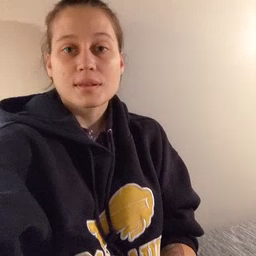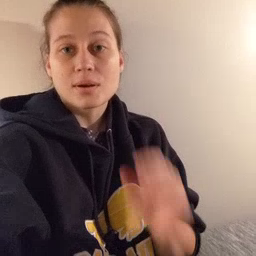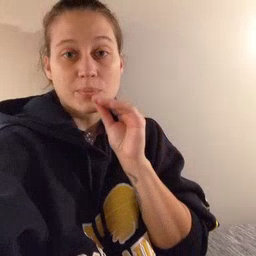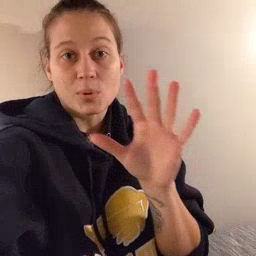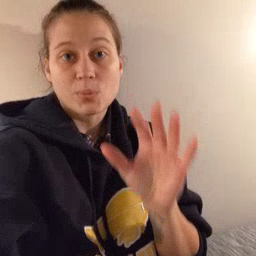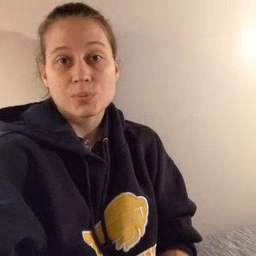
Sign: blow